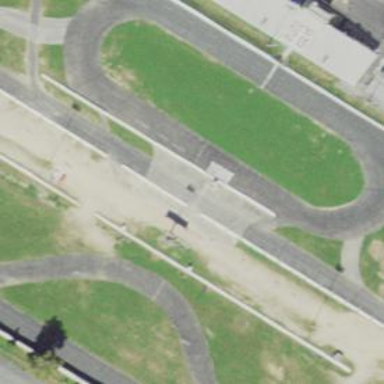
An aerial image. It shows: Motor sport raceway.